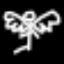
Label: angel